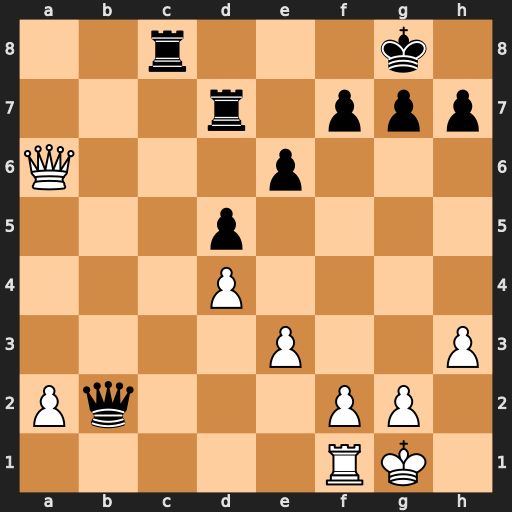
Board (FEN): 2r3k1/3r1ppp/Q3p3/3p4/3P4/4P2P/Pq3PP1/5RK1
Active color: w
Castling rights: -
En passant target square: -
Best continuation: Qxc8+ Rd8 Qxd8#